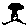
Label: tree